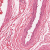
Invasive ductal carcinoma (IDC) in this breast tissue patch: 0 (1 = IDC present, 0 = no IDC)